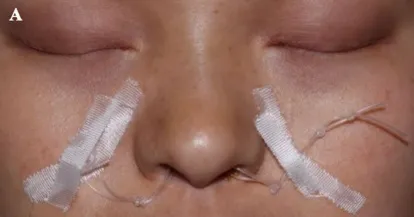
The patient after surgery (A-B) The ocular appearance after surgery.
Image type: medical_photograph (other_medical_photograph)